Platform: macOS
Application: Arc Browser
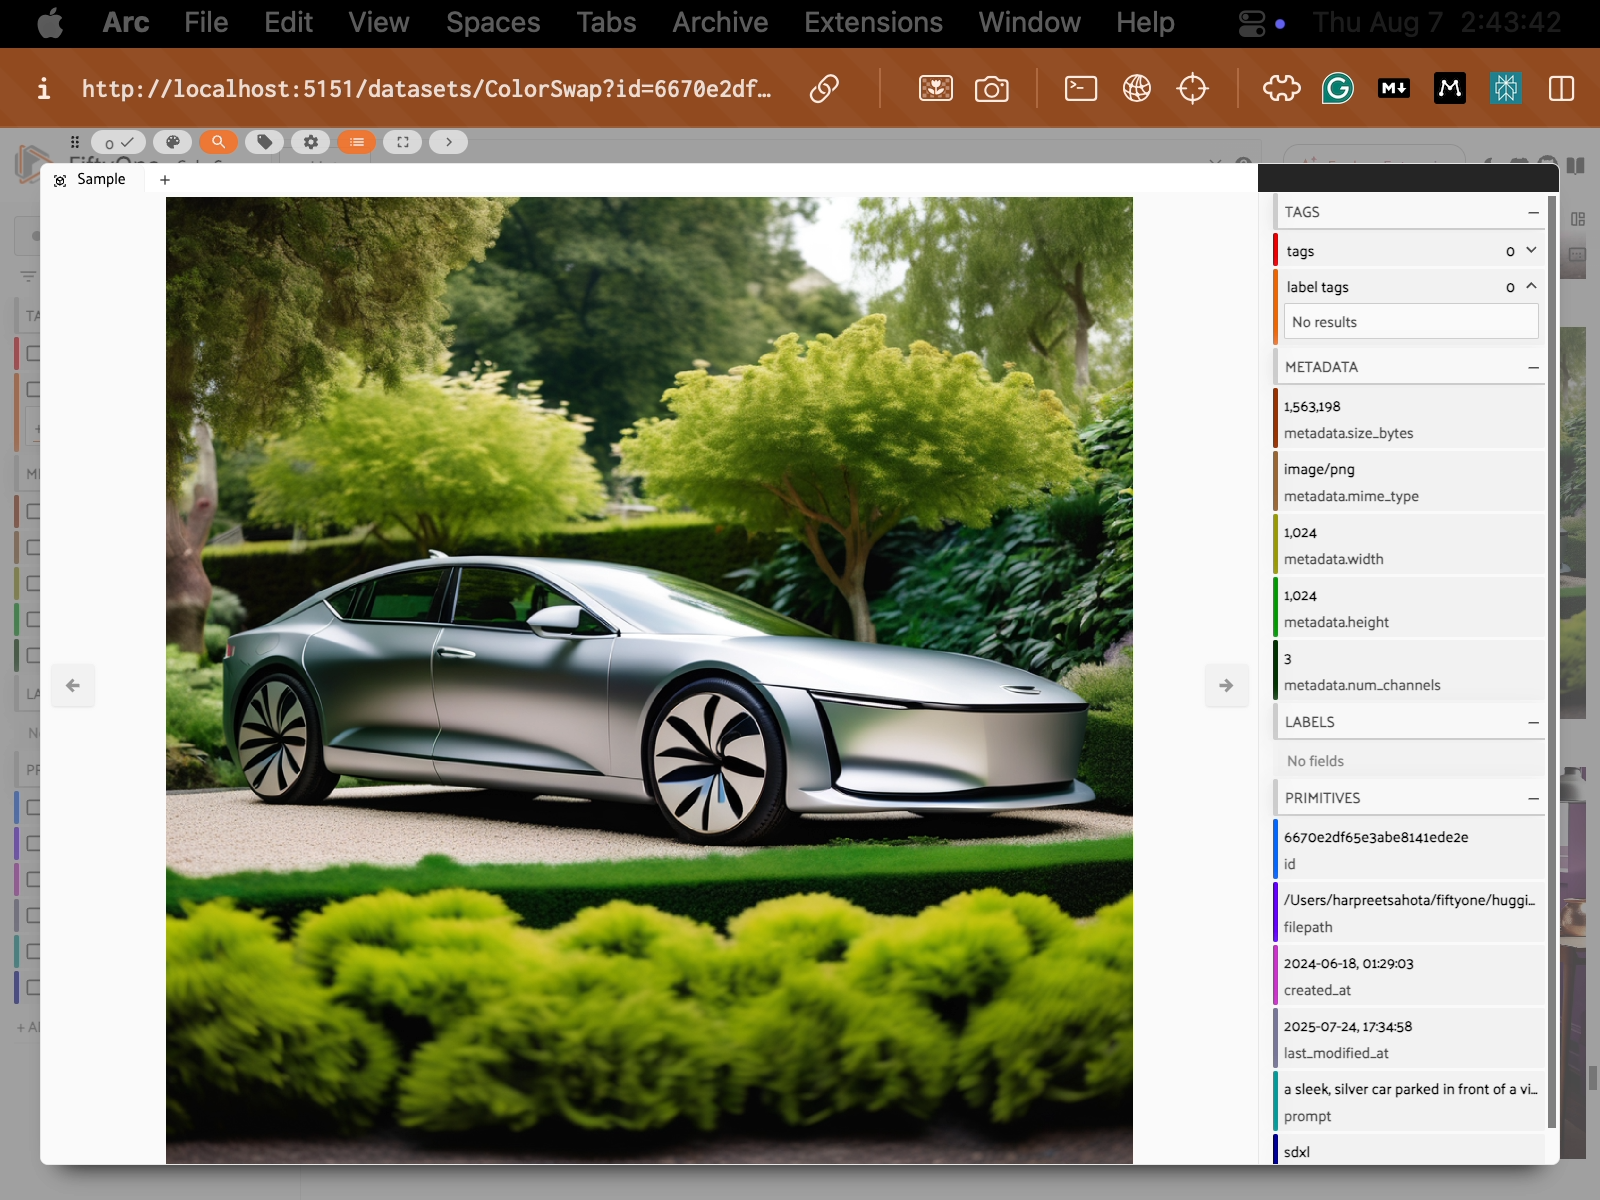
task_description: Where can I find the last_modified_at date for this sample?
action_type: hover
element_info: Text
steps_since_start: 1